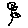
Label: flower